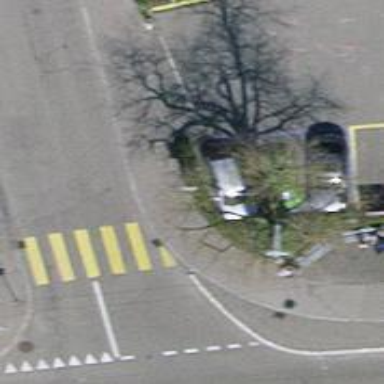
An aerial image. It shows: Kerb barrier.